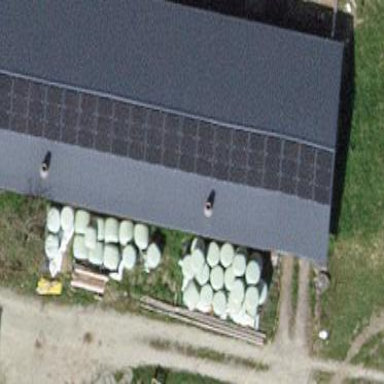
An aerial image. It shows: Gabled roof on farm auxiliary building.